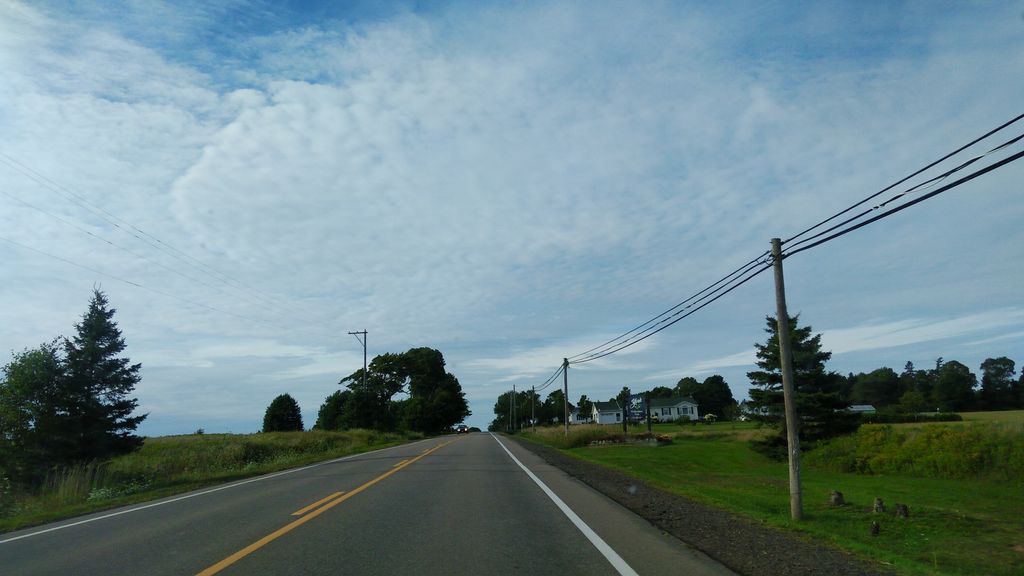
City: charlottetown